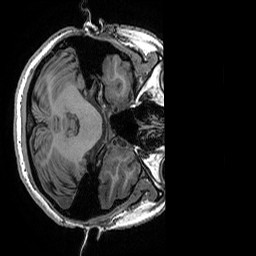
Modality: T1w
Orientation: axial
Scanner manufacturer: ge
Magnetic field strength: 3 T
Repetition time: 0.008184 s
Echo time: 0.003192 s